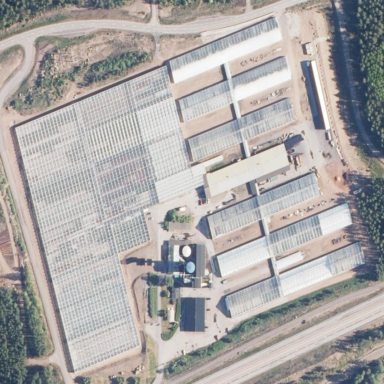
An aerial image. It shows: Greenhouse used for horticulture.